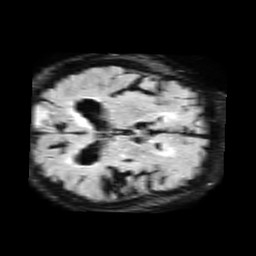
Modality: FLAIR
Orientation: axial
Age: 65
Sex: female
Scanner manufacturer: philips
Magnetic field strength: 1.5 T
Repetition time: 6 s
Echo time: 0.1023 s